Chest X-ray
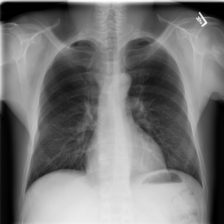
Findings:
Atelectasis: negative
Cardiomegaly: negative
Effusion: negative
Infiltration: negative
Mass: negative
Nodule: negative
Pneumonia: negative
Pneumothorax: negative
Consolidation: negative
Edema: negative
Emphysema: negative
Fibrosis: negative
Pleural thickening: negative
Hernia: negative